Interaction volume radius: 5 \u00c5
Interaction volume height: 10 \u00c5
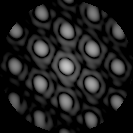
Disorder parameter: 0.1014